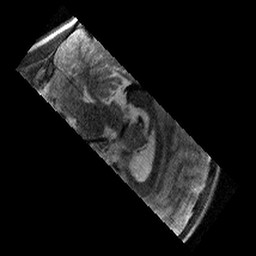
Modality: T2w
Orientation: sagittal
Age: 9
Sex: male
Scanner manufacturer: siemens
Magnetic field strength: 3 T
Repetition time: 9.23 s
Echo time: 0.067 s